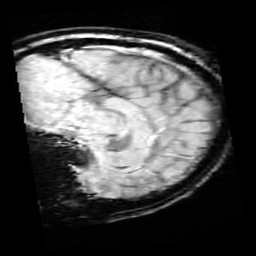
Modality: SWI
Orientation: sagittal
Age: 12
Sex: female
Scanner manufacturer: siemens
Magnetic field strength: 3 T
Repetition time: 0.027 s
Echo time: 0.02 s